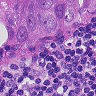
Metastatic tissue present: yes